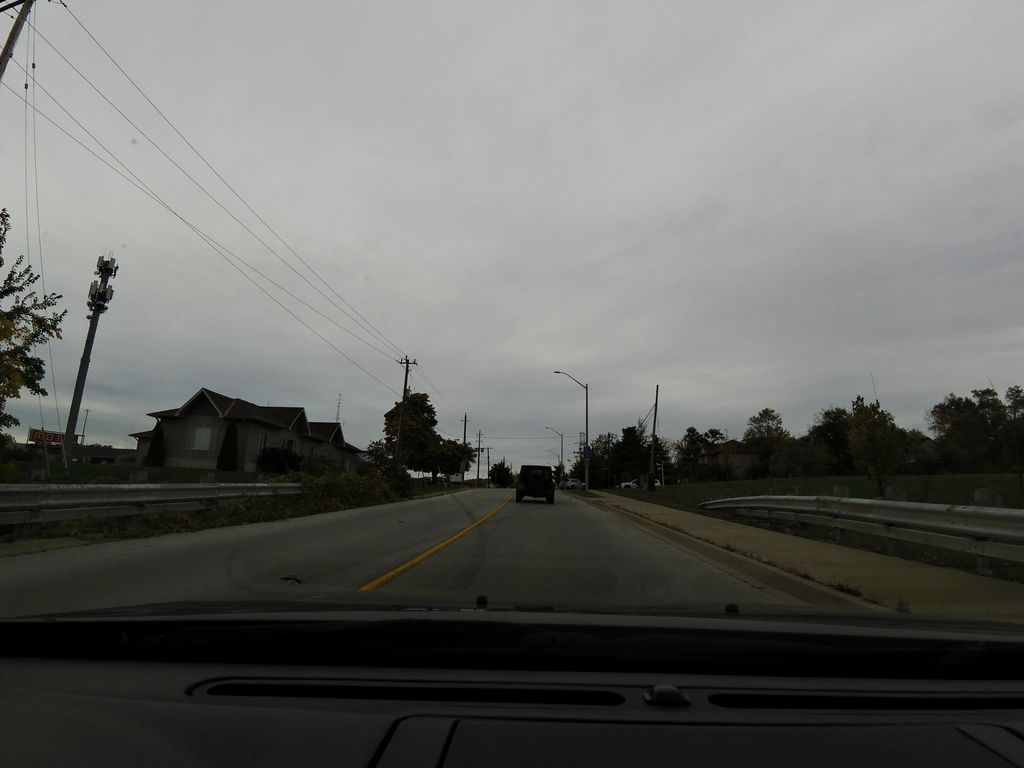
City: hamilton